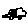
Label: car